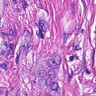
Metastatic tissue present: yes